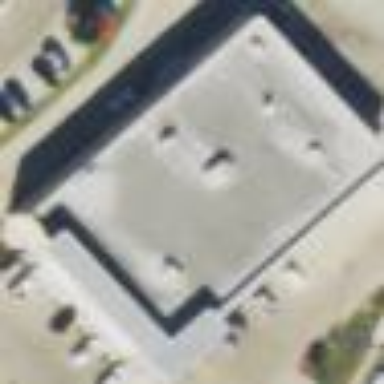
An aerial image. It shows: Building.